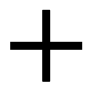
Cursor type: crosshair
OS/theme: linux-notwaita
Variant: black